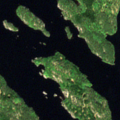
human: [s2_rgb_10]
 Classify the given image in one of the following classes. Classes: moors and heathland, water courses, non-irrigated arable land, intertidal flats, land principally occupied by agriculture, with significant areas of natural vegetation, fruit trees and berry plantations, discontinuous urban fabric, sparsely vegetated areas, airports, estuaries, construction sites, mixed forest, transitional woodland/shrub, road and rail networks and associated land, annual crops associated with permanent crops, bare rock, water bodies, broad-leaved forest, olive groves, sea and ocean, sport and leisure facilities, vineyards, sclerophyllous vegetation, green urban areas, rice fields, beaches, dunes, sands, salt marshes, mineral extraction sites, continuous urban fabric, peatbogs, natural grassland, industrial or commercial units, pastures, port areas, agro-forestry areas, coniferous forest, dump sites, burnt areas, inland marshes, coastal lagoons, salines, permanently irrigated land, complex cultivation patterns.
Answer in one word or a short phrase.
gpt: coniferous forest, water bodies